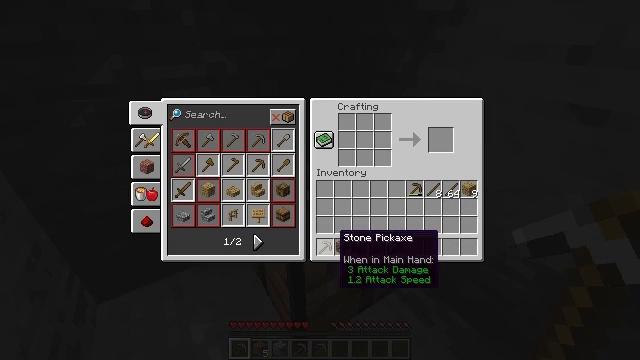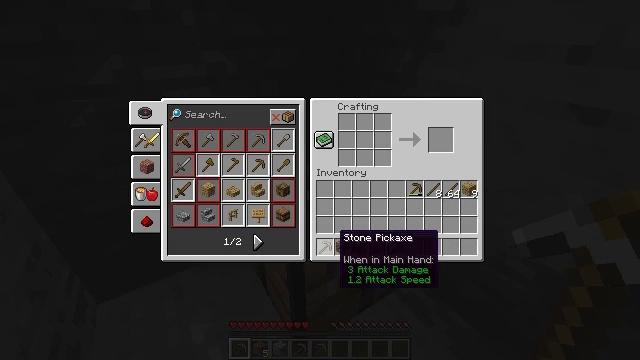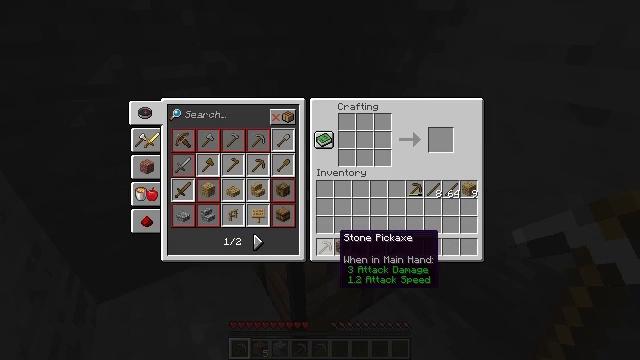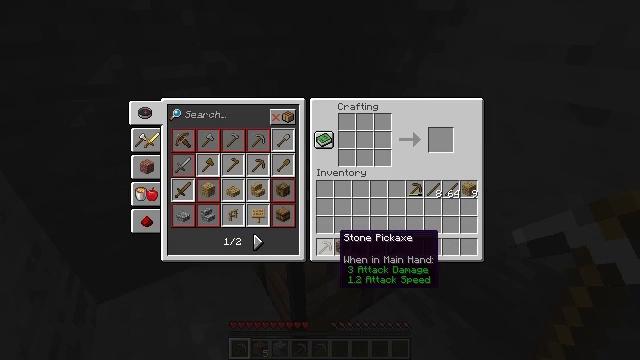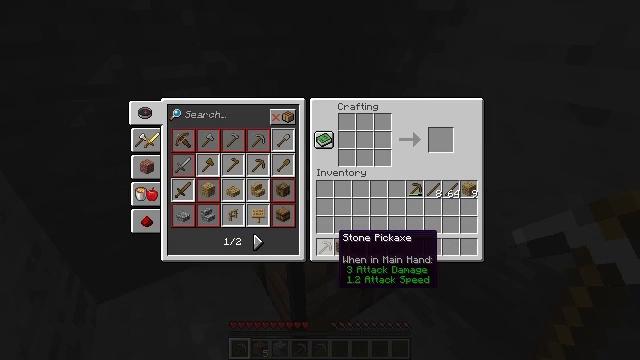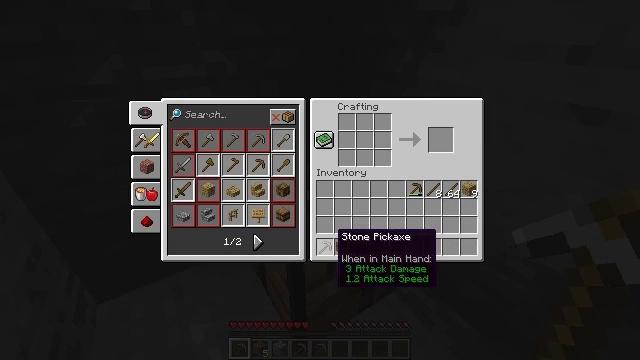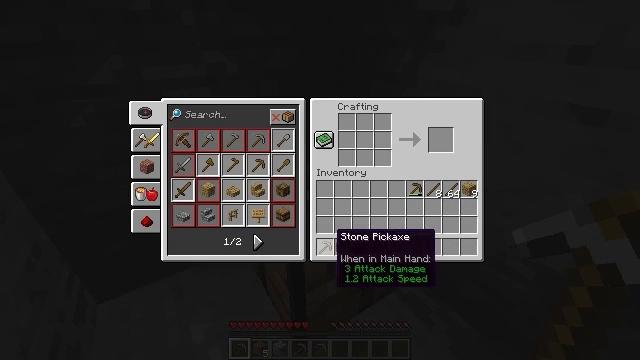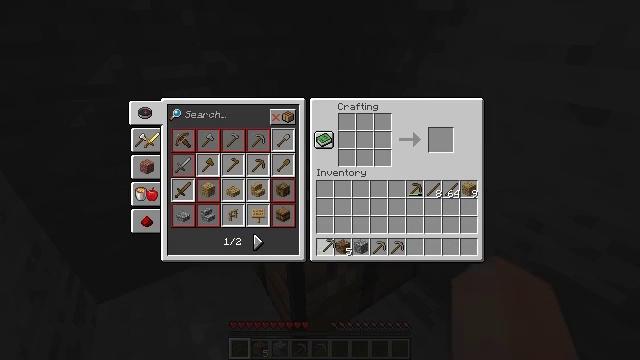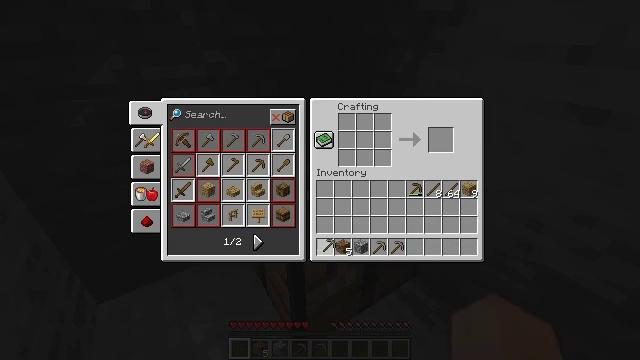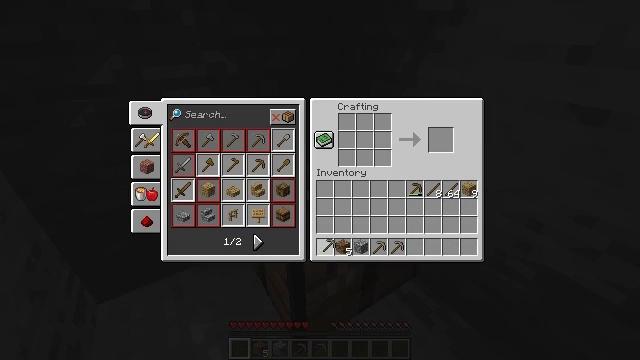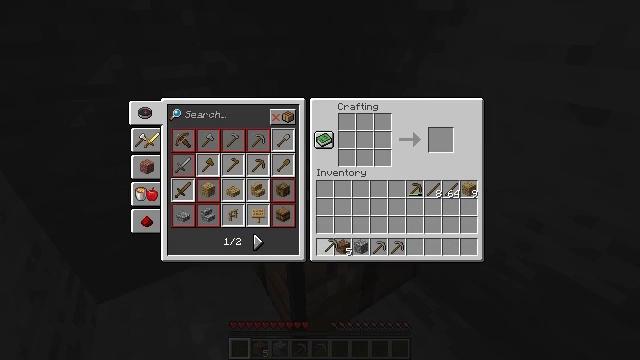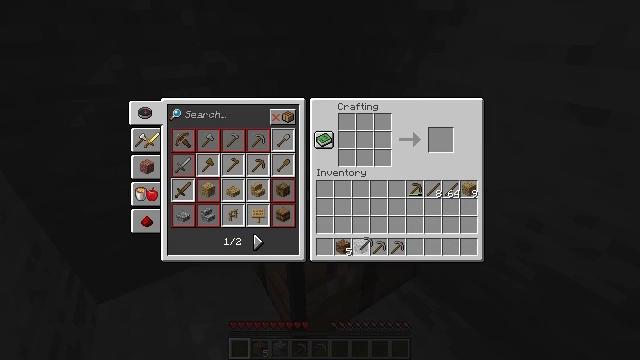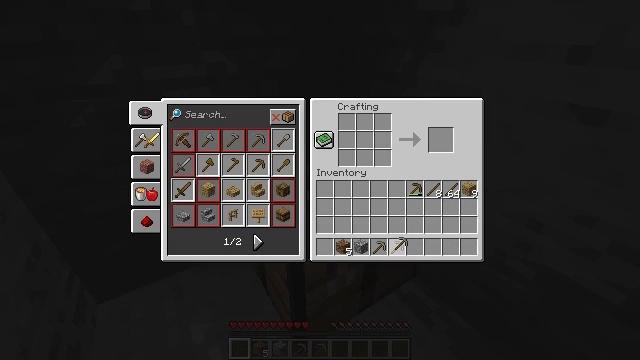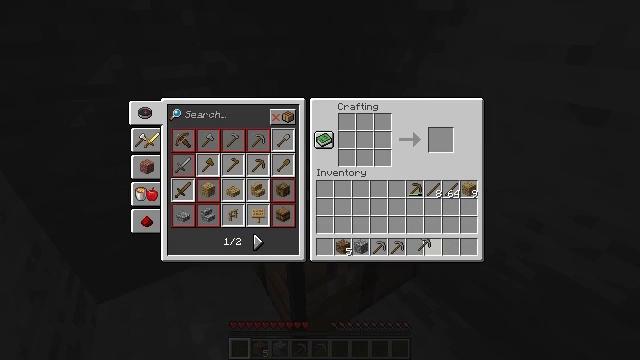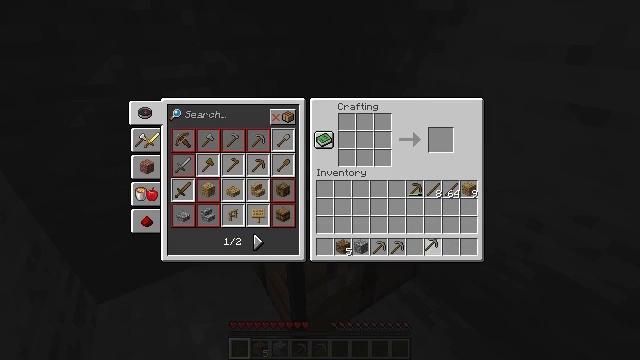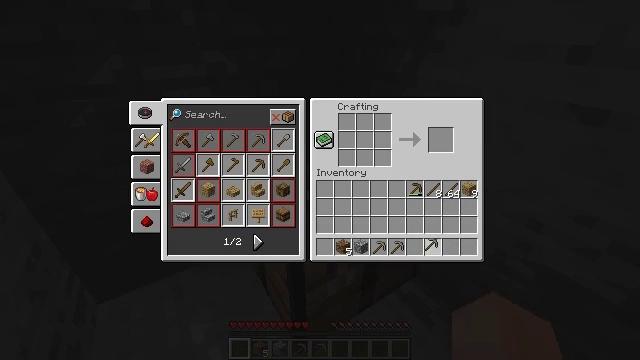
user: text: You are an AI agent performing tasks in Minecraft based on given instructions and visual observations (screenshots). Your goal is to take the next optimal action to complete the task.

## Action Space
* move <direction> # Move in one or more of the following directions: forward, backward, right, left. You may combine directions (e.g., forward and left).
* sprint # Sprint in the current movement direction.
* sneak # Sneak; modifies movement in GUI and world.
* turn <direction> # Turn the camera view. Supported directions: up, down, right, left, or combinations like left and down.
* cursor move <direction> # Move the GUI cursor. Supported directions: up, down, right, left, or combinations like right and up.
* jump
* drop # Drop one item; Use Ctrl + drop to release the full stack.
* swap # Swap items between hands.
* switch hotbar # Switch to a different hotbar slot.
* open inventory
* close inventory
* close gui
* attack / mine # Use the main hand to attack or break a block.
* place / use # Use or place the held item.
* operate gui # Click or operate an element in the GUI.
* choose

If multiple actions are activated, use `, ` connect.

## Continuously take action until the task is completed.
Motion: motion action
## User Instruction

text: Put back the crafting table.
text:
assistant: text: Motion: no_op
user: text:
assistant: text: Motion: no_op
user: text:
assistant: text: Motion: no_op
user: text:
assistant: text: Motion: no_op
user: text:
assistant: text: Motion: no_op
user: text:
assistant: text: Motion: no_op
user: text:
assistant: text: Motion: operate gui
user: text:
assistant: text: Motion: operate gui
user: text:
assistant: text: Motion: operate gui
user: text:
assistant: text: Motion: operate gui
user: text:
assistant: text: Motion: cursor move right
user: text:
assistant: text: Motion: cursor move right
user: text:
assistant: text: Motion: cursor move right
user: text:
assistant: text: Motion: cursor move right
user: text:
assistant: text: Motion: no_op
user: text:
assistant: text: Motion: no_op
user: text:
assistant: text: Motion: no_op
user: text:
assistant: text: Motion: no_op
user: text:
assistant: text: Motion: no_op
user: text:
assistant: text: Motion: no_op
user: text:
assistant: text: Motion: no_op
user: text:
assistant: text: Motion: no_op
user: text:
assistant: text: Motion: no_op
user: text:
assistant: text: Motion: no_op
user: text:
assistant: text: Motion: no_op
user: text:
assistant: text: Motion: no_op
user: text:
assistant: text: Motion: no_op
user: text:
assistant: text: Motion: no_op
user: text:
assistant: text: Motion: operate gui
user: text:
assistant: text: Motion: operate gui